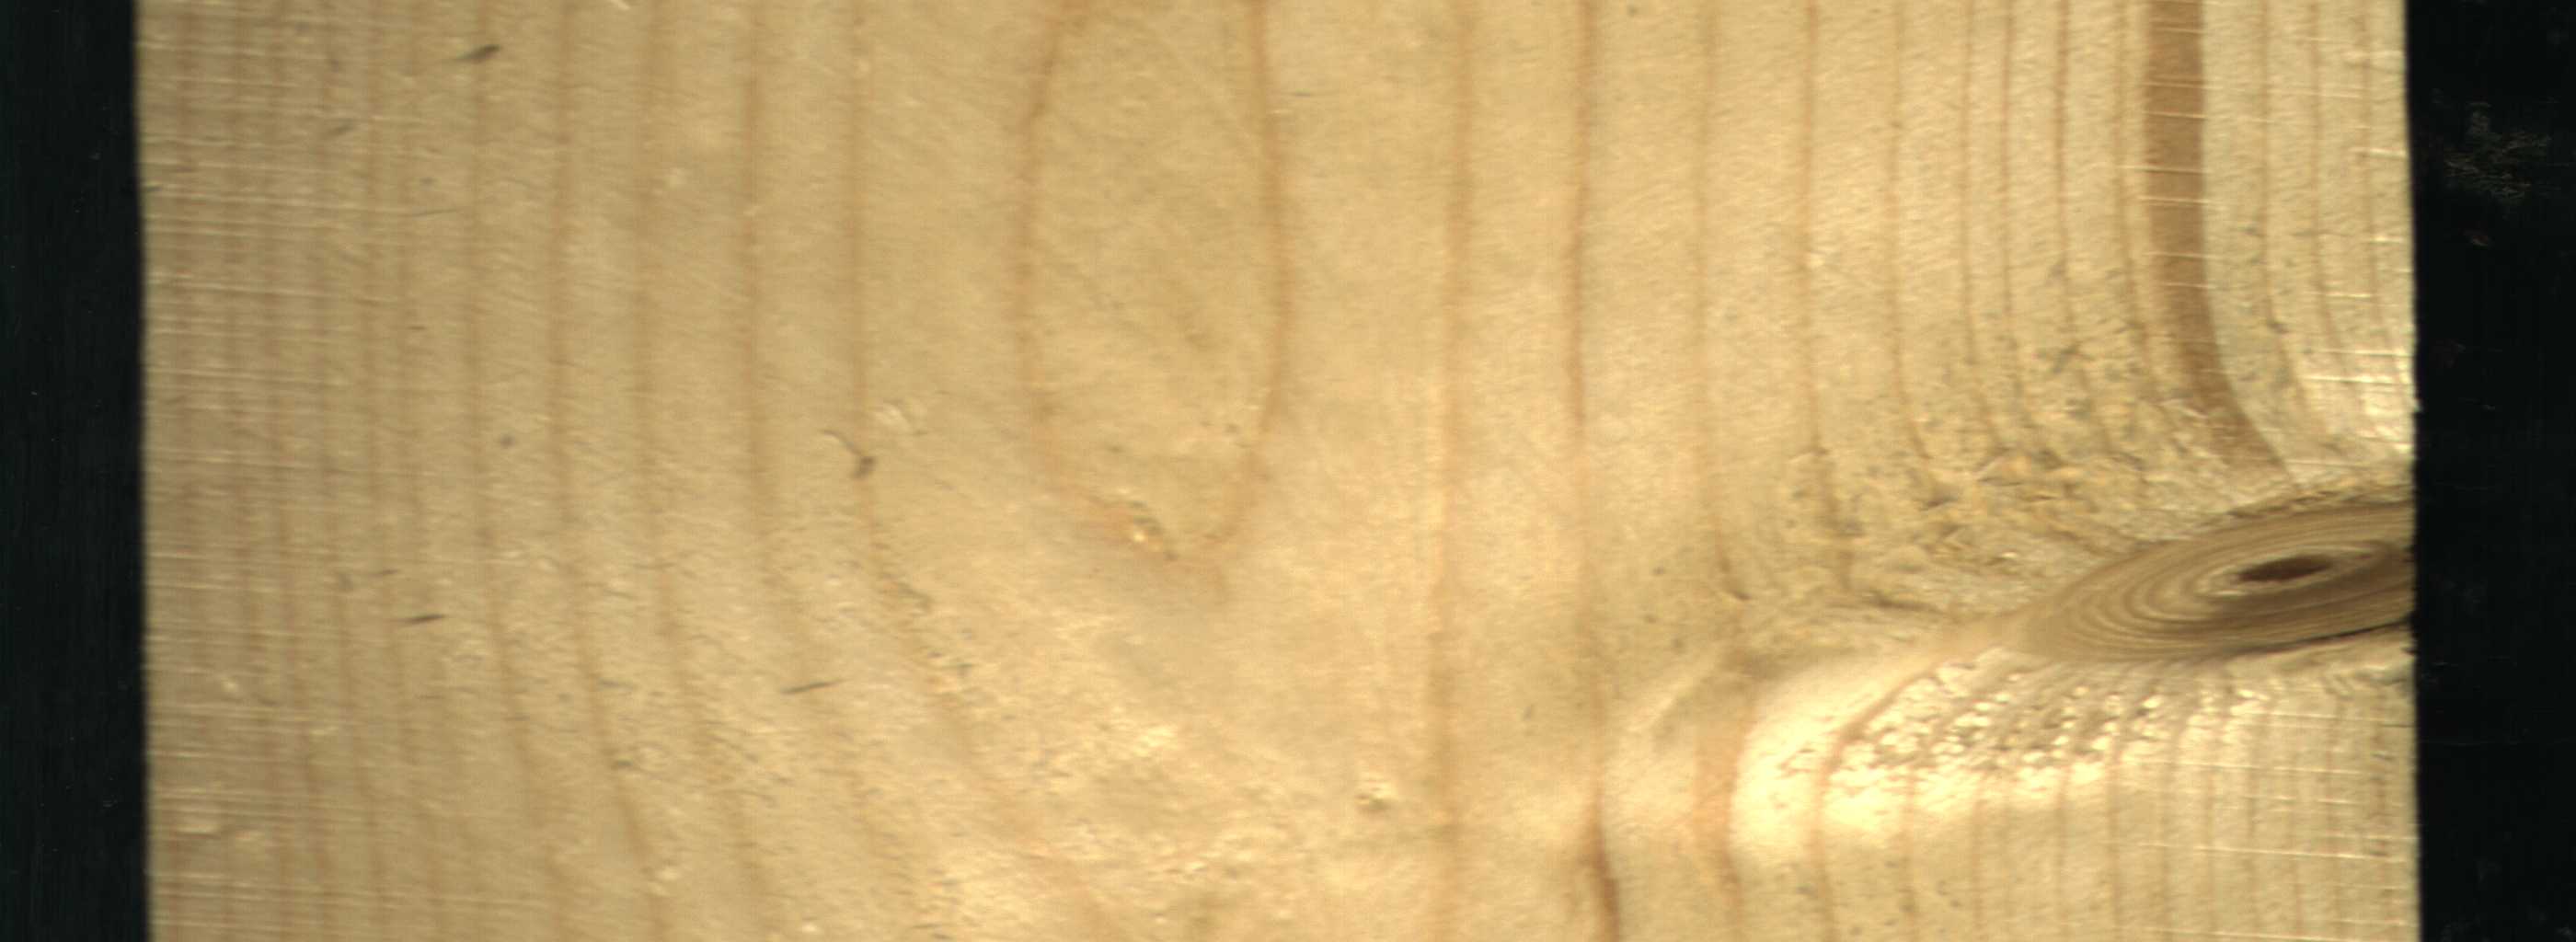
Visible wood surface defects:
Live_Knot